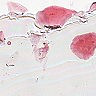
Metastatic tissue present: no